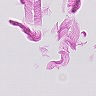
Metastatic tissue present: no